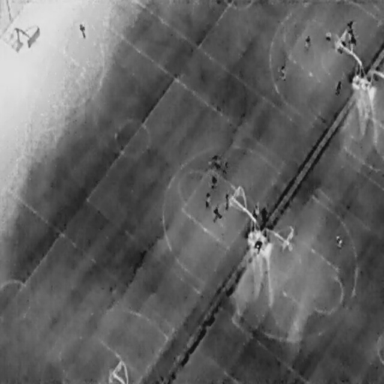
There are 17 People in the infrared image.